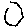
Label: hexagon